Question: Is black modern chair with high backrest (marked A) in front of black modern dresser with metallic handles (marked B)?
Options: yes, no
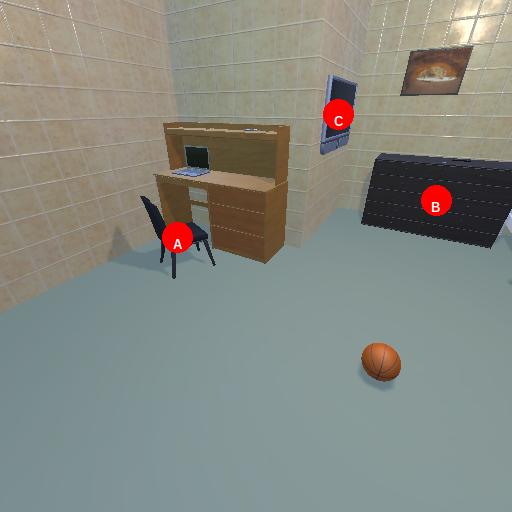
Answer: yes